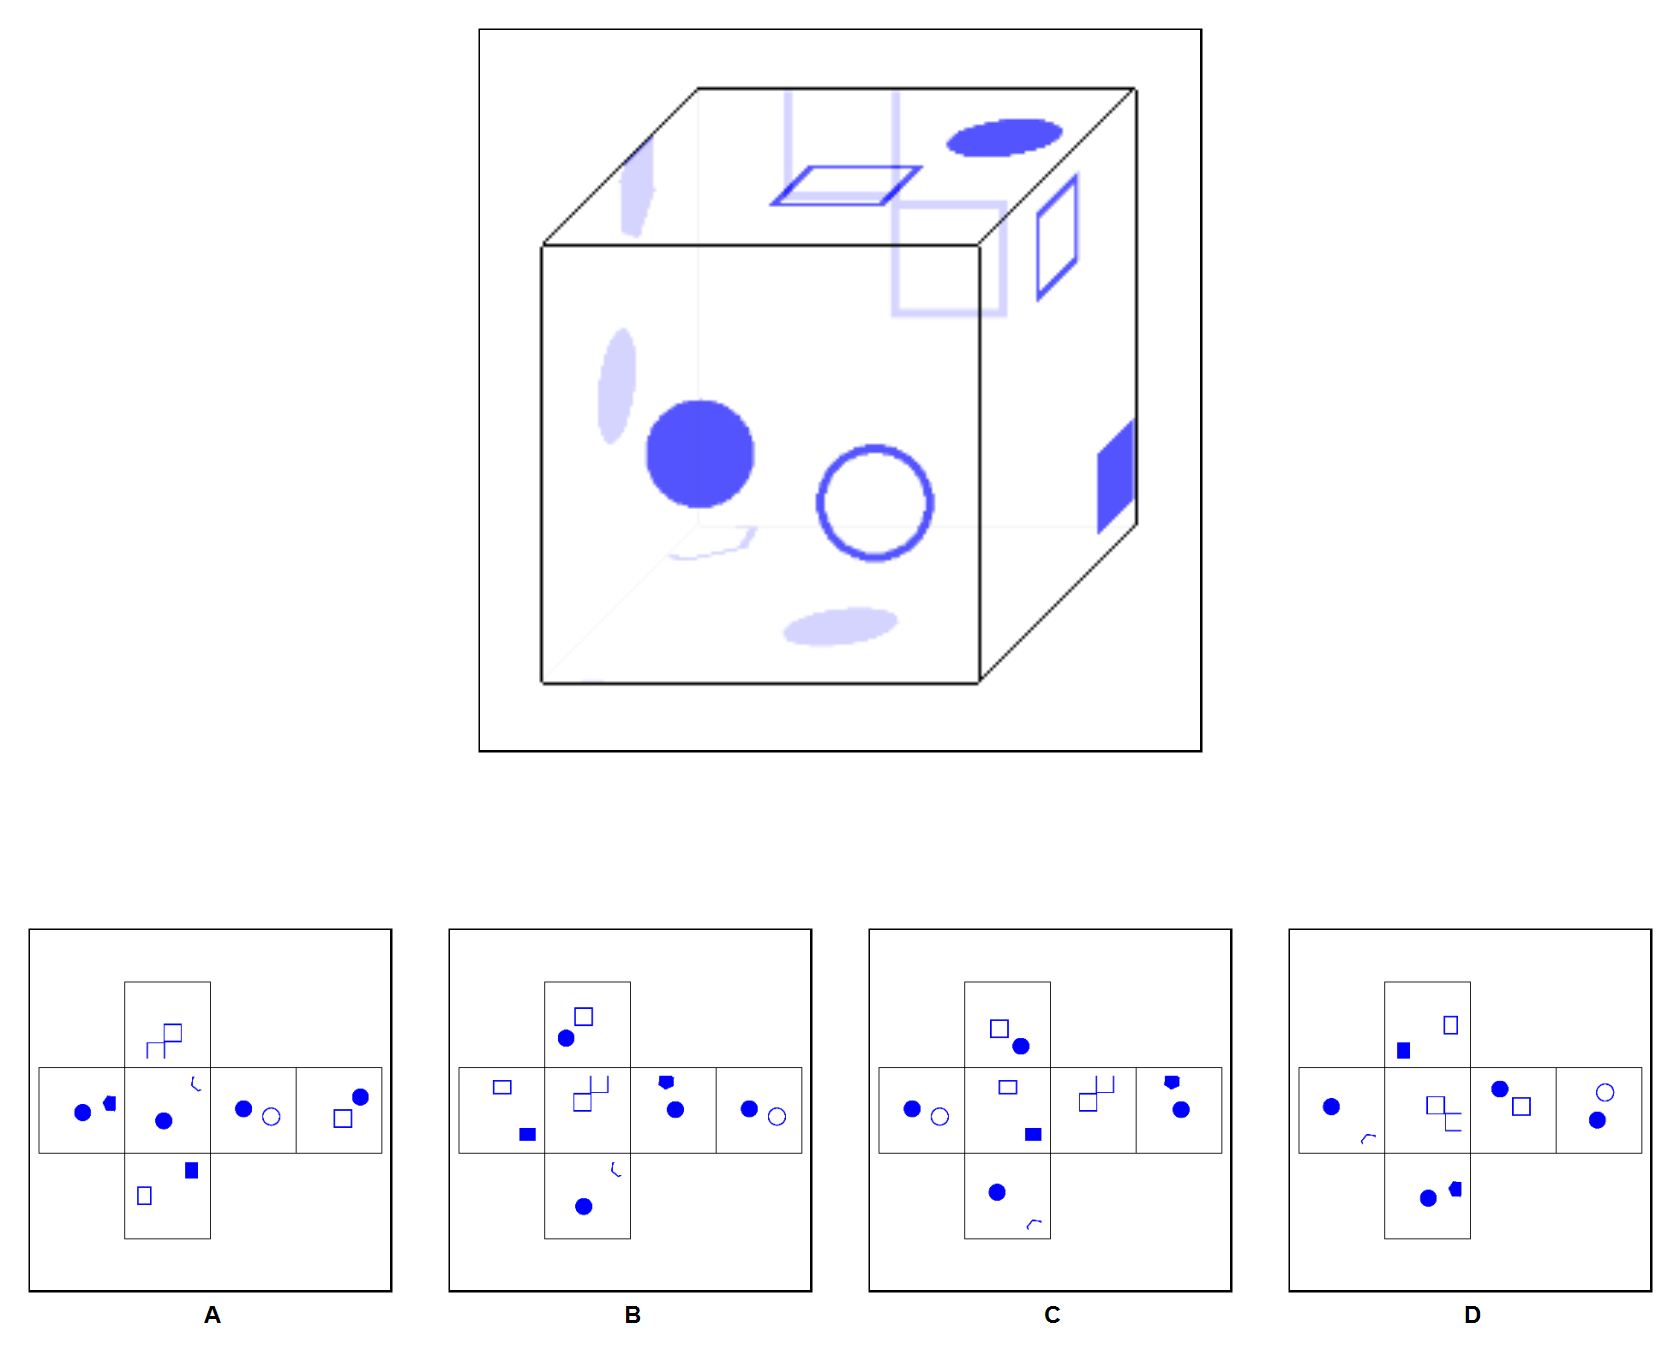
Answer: A